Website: home-depot
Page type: billing-address
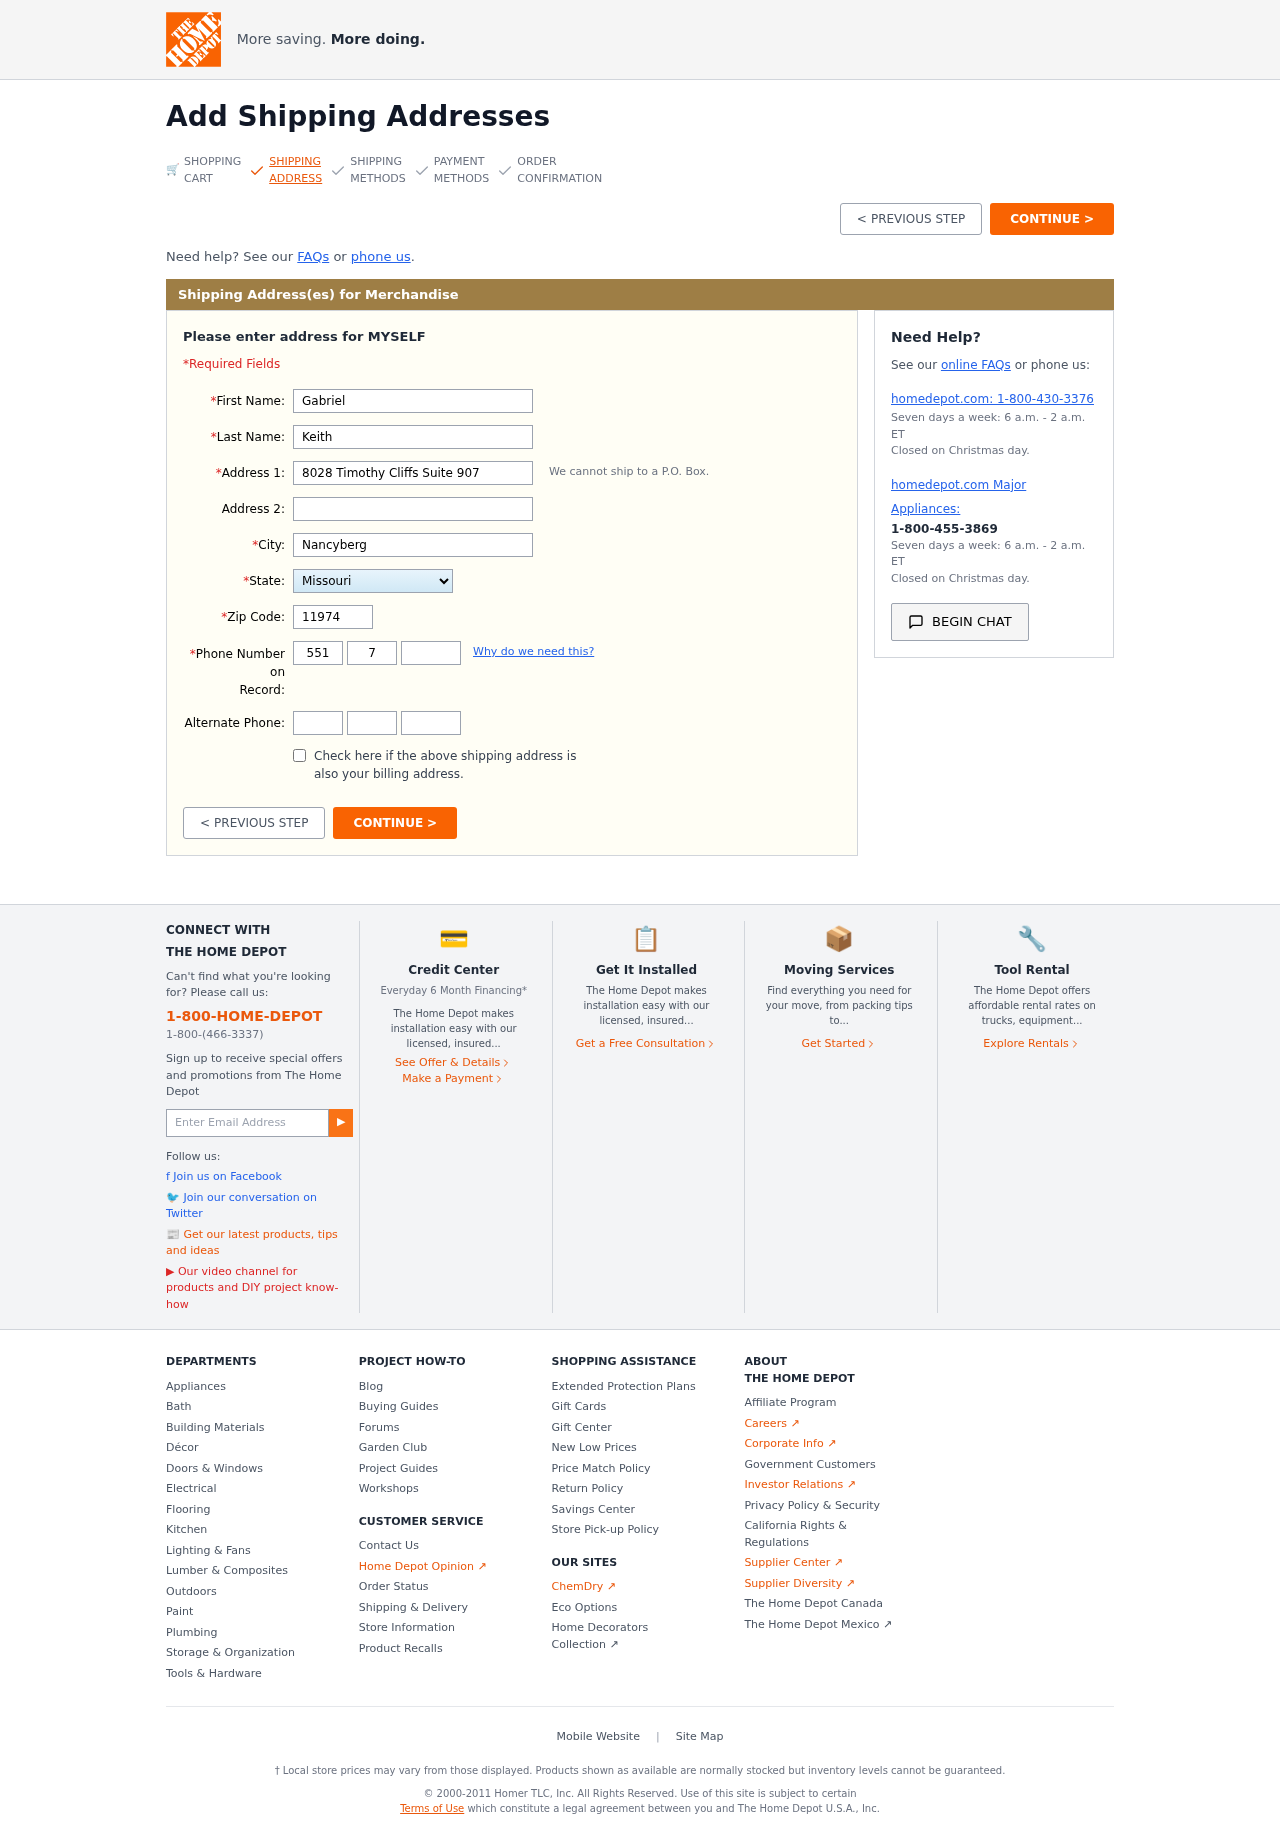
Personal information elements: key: PII_STATE
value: Missouri
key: PII_FIRSTNAME
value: Gabriel
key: PII_LASTNAME
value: Keith
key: PII_STREET
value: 8028 Timothy Cliffs Suite 907
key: PII_CITY
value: Nancyberg
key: PII_POSTCODE
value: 11974
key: PII_PHONE_AREA
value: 551
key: PII_PHONE_PREFIX
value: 785
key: PII_PHONE_LINE
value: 2287
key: PII_PHONE_ALT_AREA
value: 722
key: PII_PHONE_ALT_PREFIX
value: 909
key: PII_PHONE_ALT_LINE
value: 7688